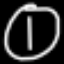
Label: clock